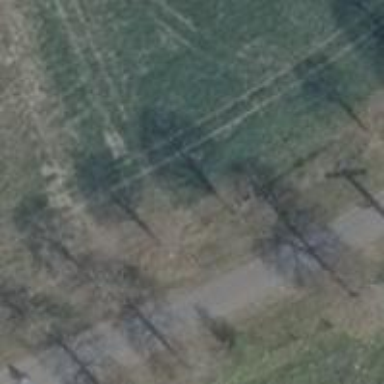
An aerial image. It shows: Row of trees in natural setting.